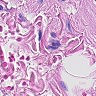
Metastatic tissue present: no